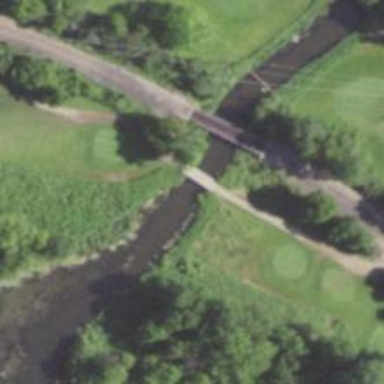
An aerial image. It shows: Path on bridge for nordic skiing. The nordic ski path is groomed for classic and skating techniques.